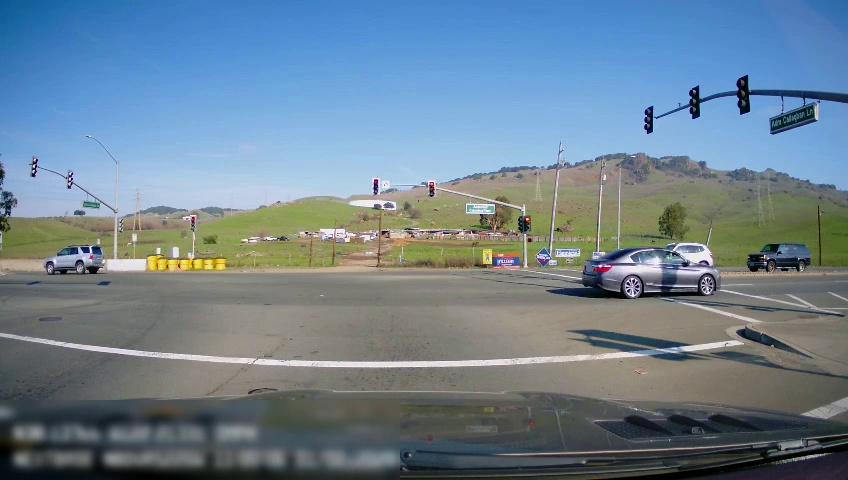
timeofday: Day
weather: Sunny
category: Drivable Space
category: Vehicles | SUV
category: Vehicles | SUV
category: Vehicles | SUV
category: Vehicles | Car
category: Lanes | Opposite Lane
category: Traffic | Lights
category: Traffic | Lights
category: Traffic | Lights
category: Traffic | Lights
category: Traffic | Lights
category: Traffic | Lights
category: Traffic | Lights
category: Traffic | Signs
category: Traffic | Lights
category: Traffic | Lights
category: Traffic | Signs
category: Traffic | Lights
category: Traffic | Lights
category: Traffic | Signs